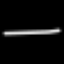
Label: line